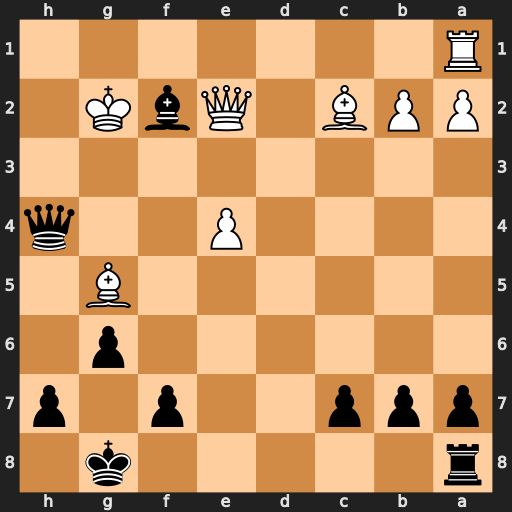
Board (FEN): r5k1/ppp2p1p/6p1/6B1/4P2q/8/PPB1QbK1/R7
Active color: b
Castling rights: -
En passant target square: -
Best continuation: Qg3+ Kf1 Qg1#